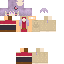
A female human skin with pale skin, wearing brown long hair dressed in a red hoodie and red pants, featuring a closed mouth.